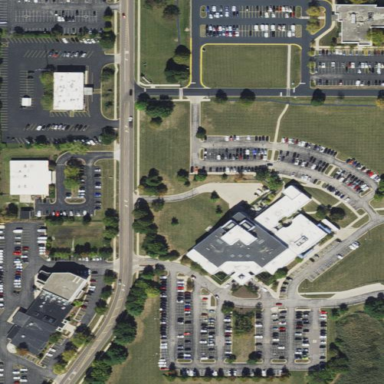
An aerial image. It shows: Healthcare clinic.